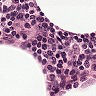
Metastatic tissue present: no